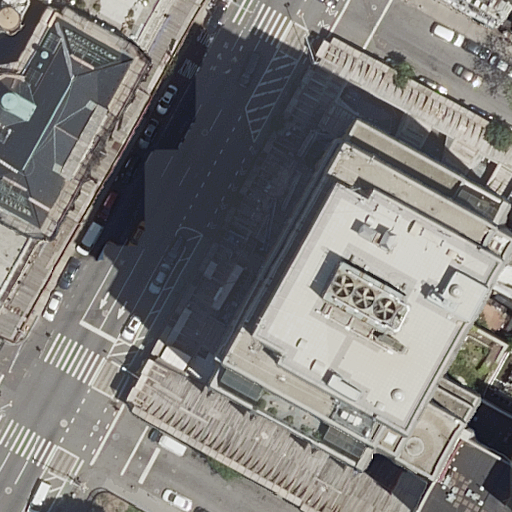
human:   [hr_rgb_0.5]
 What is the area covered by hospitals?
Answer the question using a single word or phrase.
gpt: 0m2

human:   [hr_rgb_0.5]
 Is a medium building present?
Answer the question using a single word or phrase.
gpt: yes

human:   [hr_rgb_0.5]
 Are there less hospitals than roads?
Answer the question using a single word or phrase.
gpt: yes

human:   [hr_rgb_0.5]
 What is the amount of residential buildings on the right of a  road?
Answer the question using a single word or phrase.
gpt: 4

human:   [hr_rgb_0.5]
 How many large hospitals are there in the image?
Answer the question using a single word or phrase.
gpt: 0

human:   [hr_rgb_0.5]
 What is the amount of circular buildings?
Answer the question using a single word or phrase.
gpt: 0

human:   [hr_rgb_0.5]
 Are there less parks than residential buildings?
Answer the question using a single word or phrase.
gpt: yes

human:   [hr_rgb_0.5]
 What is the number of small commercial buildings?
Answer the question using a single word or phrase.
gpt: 0

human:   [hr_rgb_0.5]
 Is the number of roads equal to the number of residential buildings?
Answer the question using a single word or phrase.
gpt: no

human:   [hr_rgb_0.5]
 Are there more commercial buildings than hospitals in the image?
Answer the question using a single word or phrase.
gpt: no

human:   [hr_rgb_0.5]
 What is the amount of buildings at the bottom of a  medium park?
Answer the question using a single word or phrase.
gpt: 0

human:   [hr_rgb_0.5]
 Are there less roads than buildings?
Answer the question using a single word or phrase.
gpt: no

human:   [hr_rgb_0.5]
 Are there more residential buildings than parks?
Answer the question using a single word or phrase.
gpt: yes

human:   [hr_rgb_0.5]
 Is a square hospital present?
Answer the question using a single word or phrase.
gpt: no

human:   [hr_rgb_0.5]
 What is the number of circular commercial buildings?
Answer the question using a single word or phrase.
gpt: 0

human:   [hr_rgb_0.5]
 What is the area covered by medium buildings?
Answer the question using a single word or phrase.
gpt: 871m2

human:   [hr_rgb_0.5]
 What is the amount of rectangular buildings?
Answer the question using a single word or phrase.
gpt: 5

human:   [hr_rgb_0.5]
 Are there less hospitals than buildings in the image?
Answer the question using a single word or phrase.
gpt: yes

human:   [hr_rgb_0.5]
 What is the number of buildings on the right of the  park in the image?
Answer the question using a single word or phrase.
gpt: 4

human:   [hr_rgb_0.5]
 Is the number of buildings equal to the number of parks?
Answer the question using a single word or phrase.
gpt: no

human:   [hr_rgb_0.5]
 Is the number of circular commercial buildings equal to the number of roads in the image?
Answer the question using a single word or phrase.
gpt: no

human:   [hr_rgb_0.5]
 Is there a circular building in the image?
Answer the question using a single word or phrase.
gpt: no

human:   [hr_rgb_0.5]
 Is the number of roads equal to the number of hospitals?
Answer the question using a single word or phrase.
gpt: no

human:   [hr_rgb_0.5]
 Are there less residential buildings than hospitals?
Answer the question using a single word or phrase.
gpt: no

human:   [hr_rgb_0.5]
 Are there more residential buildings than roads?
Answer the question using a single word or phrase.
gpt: no

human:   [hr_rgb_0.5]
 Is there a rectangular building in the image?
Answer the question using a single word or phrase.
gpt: yes

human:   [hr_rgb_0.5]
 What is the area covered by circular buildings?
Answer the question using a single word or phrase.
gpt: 0m2

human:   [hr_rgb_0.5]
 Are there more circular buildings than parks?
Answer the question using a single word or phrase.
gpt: no

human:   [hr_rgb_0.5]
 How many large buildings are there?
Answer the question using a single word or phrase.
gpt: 0

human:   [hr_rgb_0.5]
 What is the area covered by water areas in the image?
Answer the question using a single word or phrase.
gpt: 0m2

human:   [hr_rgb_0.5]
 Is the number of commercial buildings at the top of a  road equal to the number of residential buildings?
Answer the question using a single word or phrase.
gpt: no

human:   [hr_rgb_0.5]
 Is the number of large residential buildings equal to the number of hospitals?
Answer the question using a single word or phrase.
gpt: no

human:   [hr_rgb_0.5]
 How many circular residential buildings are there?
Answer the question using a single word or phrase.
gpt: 0

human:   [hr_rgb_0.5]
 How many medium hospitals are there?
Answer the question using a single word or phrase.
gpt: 0

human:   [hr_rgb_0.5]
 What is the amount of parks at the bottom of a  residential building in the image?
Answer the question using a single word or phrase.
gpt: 1

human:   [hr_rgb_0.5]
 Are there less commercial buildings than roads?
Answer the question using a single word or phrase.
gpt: yes